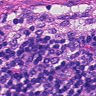
Metastatic tissue present: no